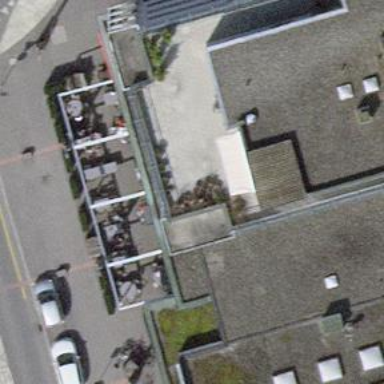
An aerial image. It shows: Restaurant.